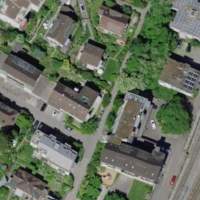
EUNIS habitat code: 54
Species observed at this site:
Chelidonium majus